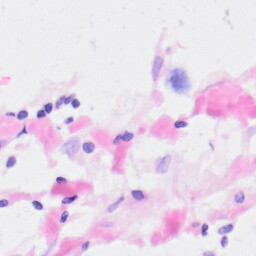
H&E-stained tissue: Kidney